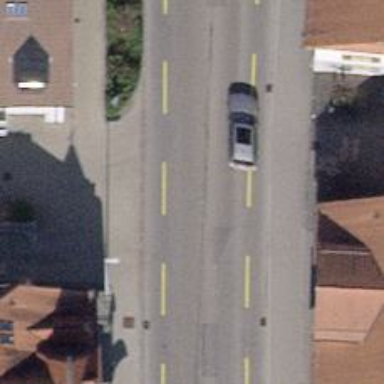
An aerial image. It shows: Secondary road with asphalt surface and lanes for cycling in both directions.